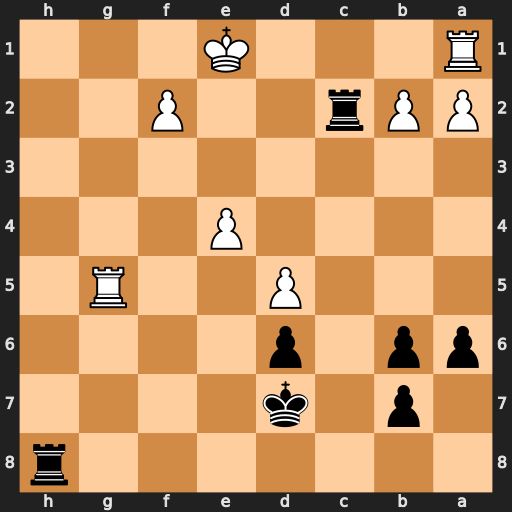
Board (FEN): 7r/1p1k4/pp1p4/3P2R1/4P3/8/PPr2P2/R3K3
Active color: b
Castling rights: Q
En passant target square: -
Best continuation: Rh1+ Rg1 Rxg1#